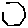
Label: hexagon